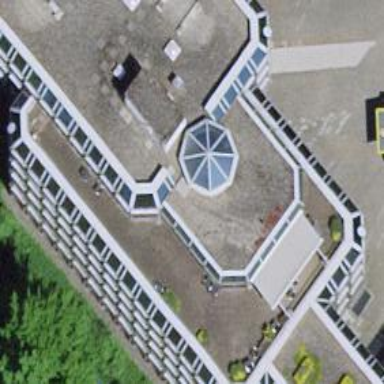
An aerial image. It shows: Government office.